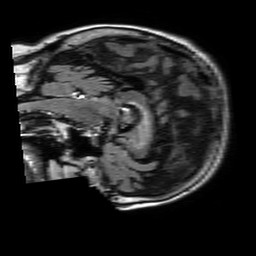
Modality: FLAIR
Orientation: sagittal
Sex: female
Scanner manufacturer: philips
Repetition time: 11 s
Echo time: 0.125 s